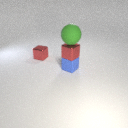
small blue rubber cube in front of small red metal cube